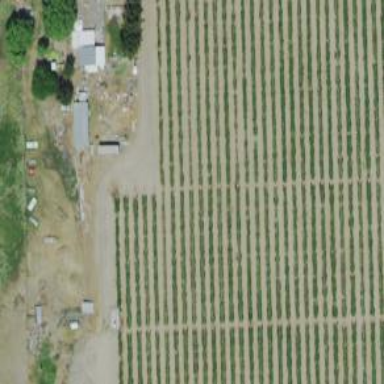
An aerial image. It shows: Orchard.